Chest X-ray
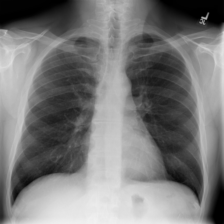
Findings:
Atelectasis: negative
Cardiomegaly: negative
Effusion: negative
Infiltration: negative
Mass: negative
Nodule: negative
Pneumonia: negative
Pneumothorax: negative
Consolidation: negative
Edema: negative
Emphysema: negative
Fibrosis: negative
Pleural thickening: negative
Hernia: negative